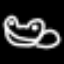
Label: frog